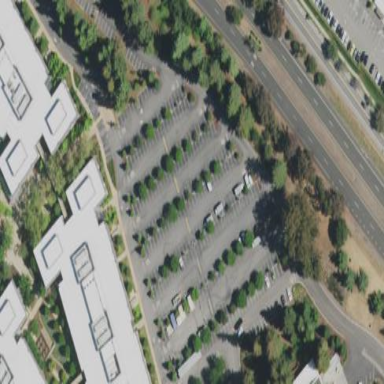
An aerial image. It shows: Parking space.